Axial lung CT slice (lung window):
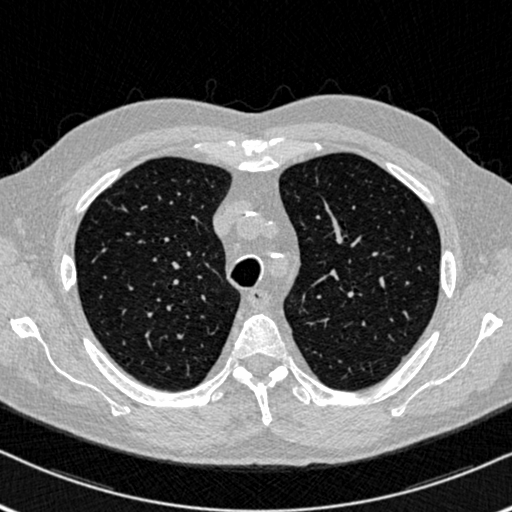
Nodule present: no